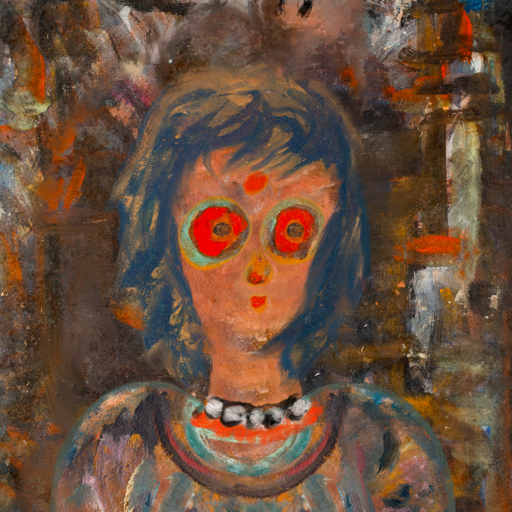
Background: GypsyQueen, Head And Neck Front: Boggyland, Face Front: Sisters, Bust: Boggyland, Hair Front: InTheSun, Head Accessory: Blank, Second Necklace: Blank, Necklace: An_Impression, Baby: Blank